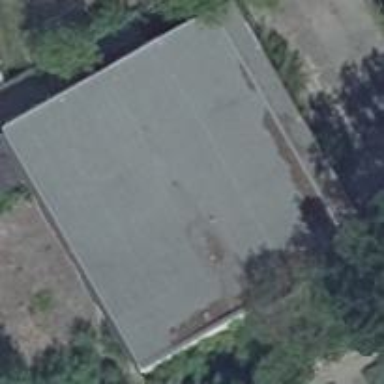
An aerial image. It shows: Retail building with flat roof.